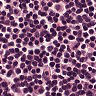
Metastatic tissue present: no